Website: apple-inc
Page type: customer-info-address
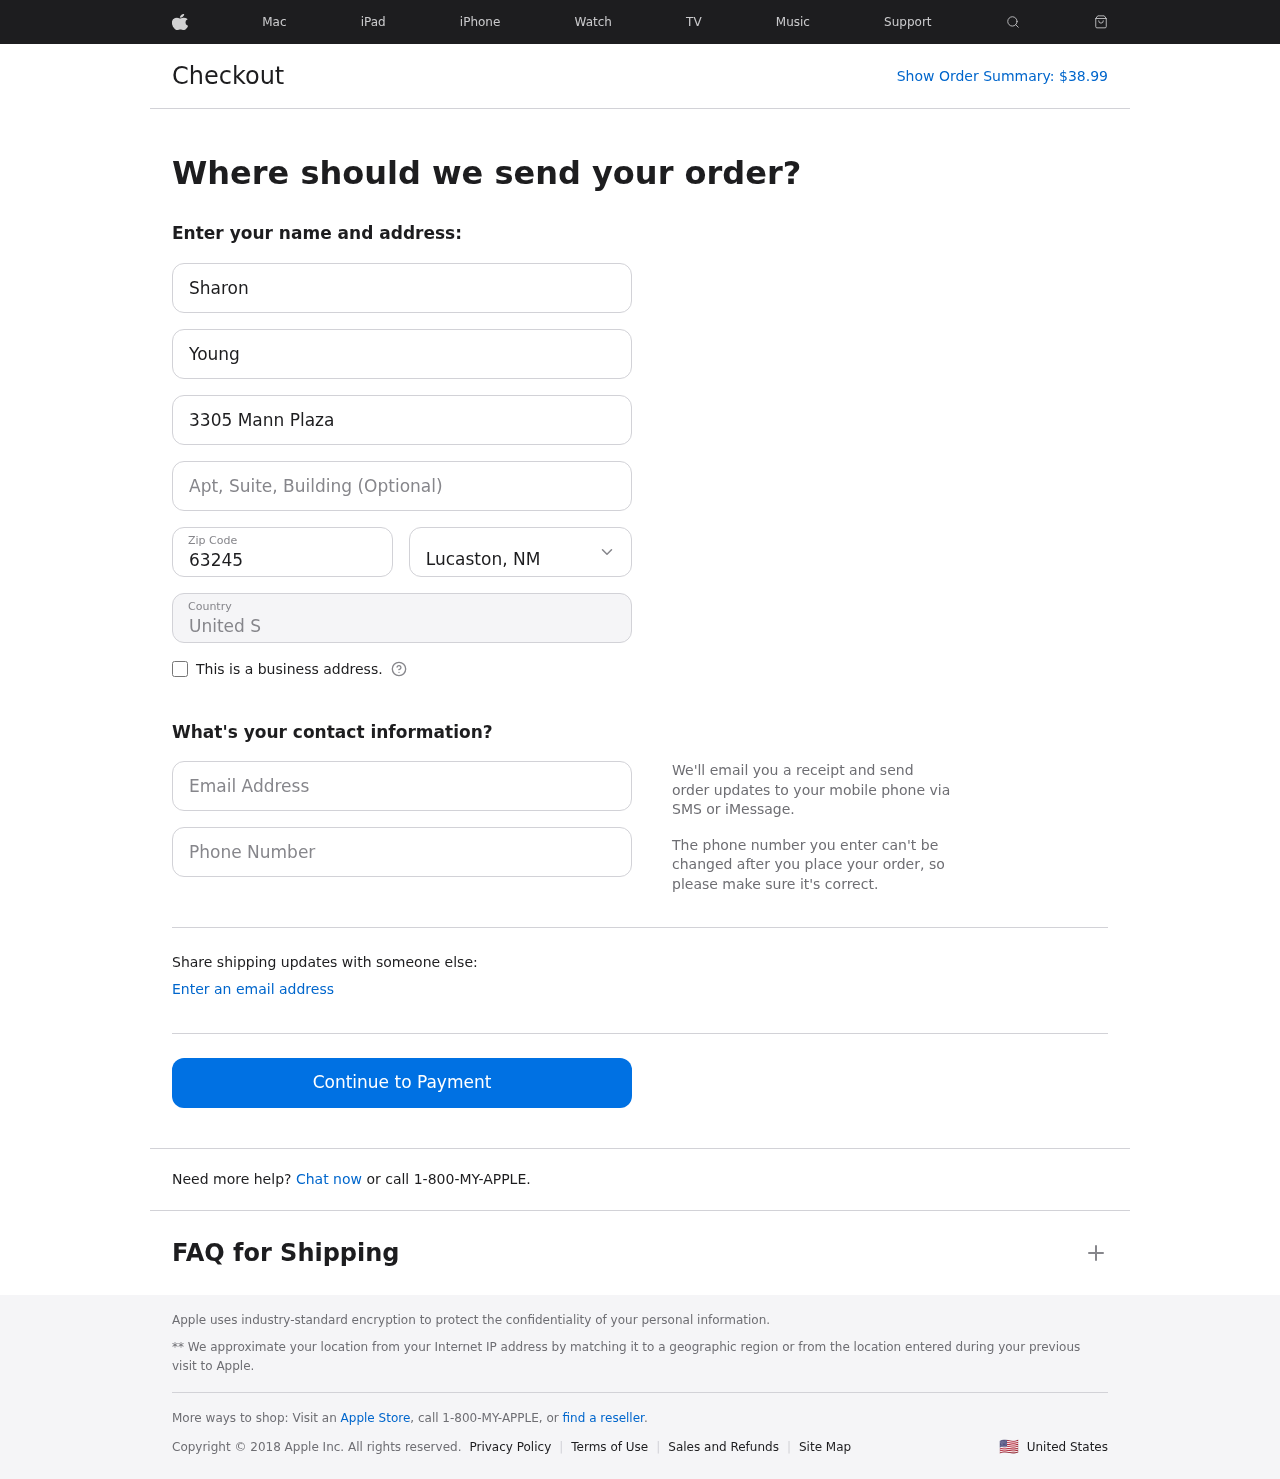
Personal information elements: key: PII_CITY_STATE
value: Lucaston, NM
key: PII_COUNTRY
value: United States
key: PII_EMAIL
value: sharon_young@gmail.com
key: PII_FIRSTNAME
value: Sharon
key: PII_LASTNAME
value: Young
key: PII_PHONE
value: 4284960876
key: PII_POSTCODE
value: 63245
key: PII_STREET
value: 3305 Mann Plaza
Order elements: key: ORDER_TOTAL
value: $38.99